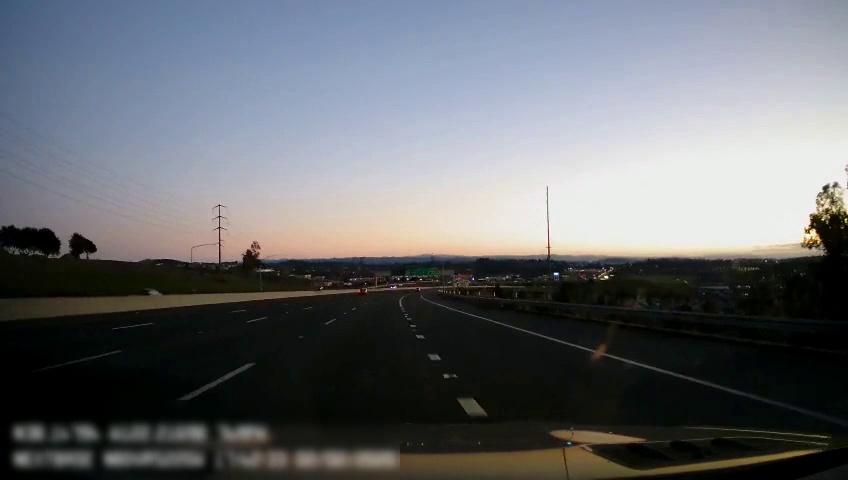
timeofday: Dusk/Dawn/Twilight
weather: Sunny
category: Drivable Space
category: Vehicles | Car
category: Lanes | Current Lane
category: Lanes | Current Lane
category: Lanes | Alternate Lane
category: Lanes | Alternate Lane
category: Lanes | Alternate Lane
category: Traffic | Signs
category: Traffic | Signs
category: Traffic | Signs